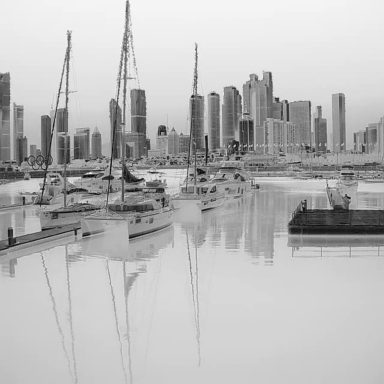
There are six canoes in the infrared image.